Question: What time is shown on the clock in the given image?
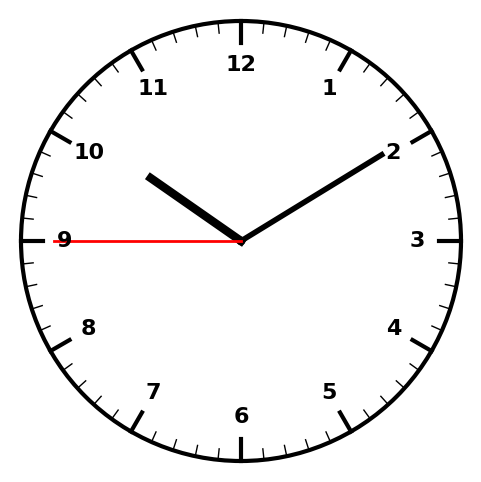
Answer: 10:09:45